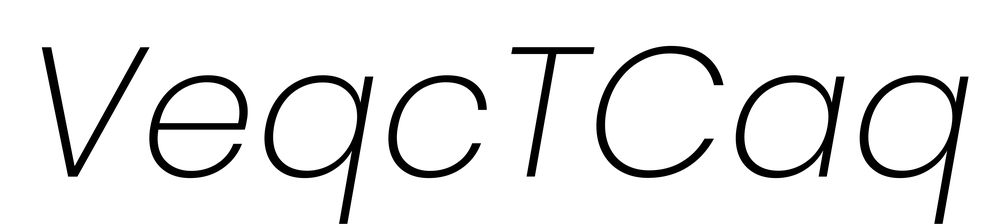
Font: Poppins-ExtraLightItalic